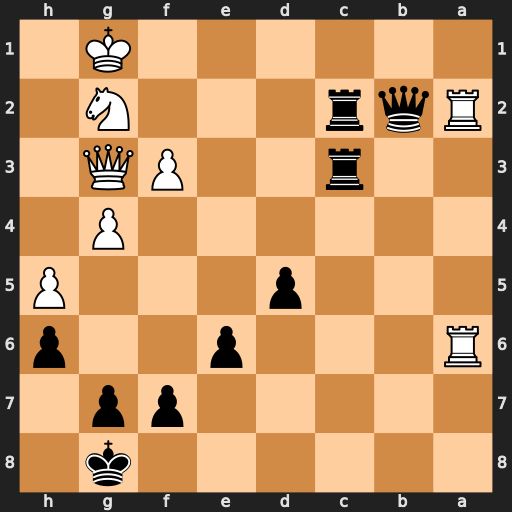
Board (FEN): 6k1/5pp1/R3p2p/3p3P/6P1/2r2PQ1/Rqr3N1/6K1
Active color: b
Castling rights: -
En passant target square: -
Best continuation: Qb1+ Kh2 Rxa2 Rxa2 Qxa2 Qb8+ Kh7